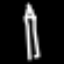
Label: pencil